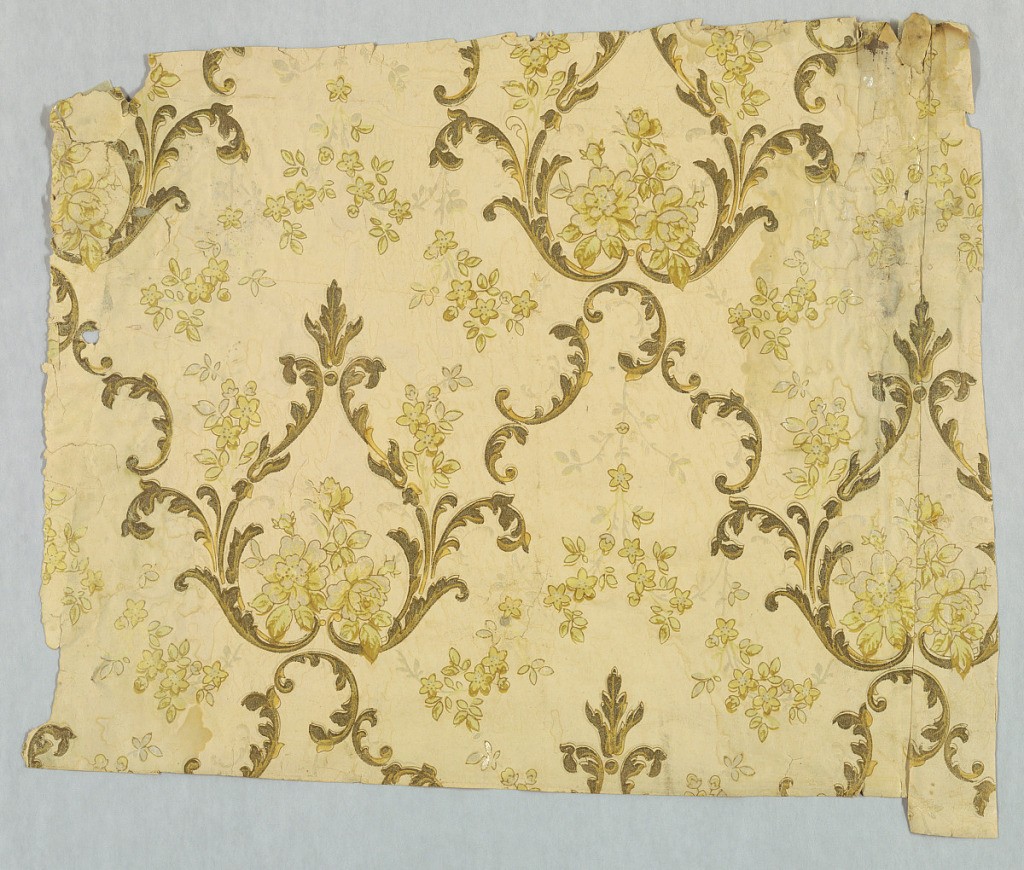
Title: Sidewall
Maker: York Card & Paper Co., 1891
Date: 1900
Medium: Machine-printed paper
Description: Matcing sidewall and celing paper. Scrolling foliate medallions with inset floral bouquet. Additional foliate scrolls form arch connecting medallions, with pendant floral sprig beneath arch. Ceiling paper has foliate medallions forming quatrefoil motifs, with interlaced vining floral. Printed in metallic gold scrollwork, flowers in shades of yellow, on off-white ground.